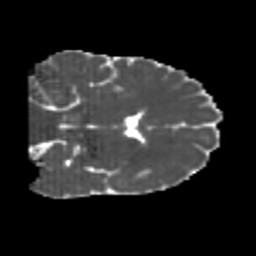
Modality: MD
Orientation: coronal
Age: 22
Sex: male
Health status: healthy
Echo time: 0.074 s